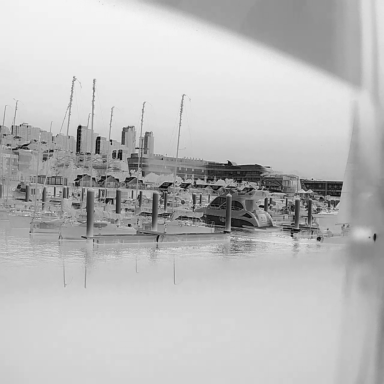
There are three canoes in the infrared image.